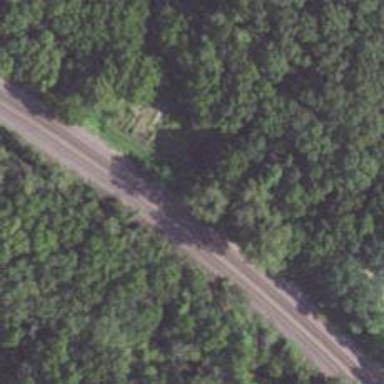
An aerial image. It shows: Railway track.